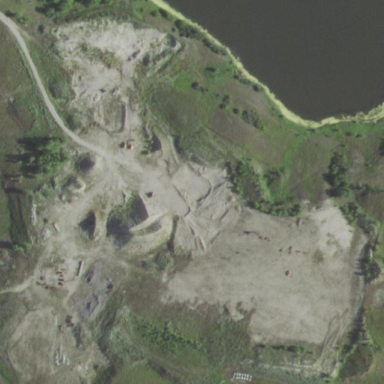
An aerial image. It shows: Quarry area.